Question: I m working on small image processing assignment where I need to track 4 red color object. I got how to track single one. I want to know what is the best approach to track more than one point.
There are 4 points which are positioned to form a rectangle so can I use shape detection or corner detection to detect and track the points Please see image below..

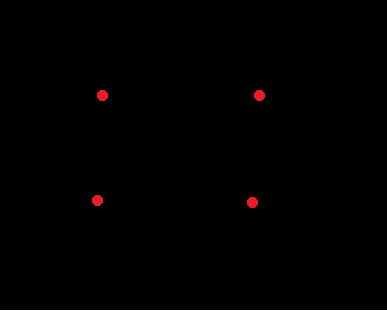
Answer: My naive implementation uses a technique described at <URL> to do the tracking of red blobs.
The following is a helper function used to retrieve the center of all the red objects that were detected:
'''
/* get_positions: a function to retrieve the center of the detected blobs.
* largely based on OpenCV's "Creating Bounding boxes and circles for contours" tutorial.
*/
std::vector<cv::Point2f> get_positions(cv::Mat& image)
{
if (image.channels() > 1)
{
std::cout << "get_positions: !!! Input image must have a single channel" << std::endl;
return std::vector<cv::Point2f>();
}
std::vector<std::vector<cv::Point> > contours;
cv::findContours(image, contours, cv::RETR_LIST, cv::CHAIN_APPROX_SIMPLE);
// Approximate contours to polygons and then get the center of the objects
std::vector<std::vector<cv::Point> > contours_poly(contours.size());
std::vector<cv::Point2f> center(contours.size());
std::vector<float> radius(contours.size());
for (unsigned int i = 0; i < contours.size(); i++ )
{
cv::approxPolyDP(cv::Mat(contours[i]), contours_poly[i], 5, true );
cv::minEnclosingCircle((cv::Mat)contours_poly[i], center[i], radius[i]);
}
return center;
}
'''
I wrote the code to test my approach in real-time by capturing frames from a webcam. The overall procedure is quite similar to what @Dennis described (sorry, I was already coding when you submitted your answer).
OK, so this is where the fun actually begins.
'''
int main()
{
// Open the capture device. My webcam ID is 0:
cv::VideoCapture cap(0);
if (!cap.isOpened())
{
std::cout << "!!! Failed to open webcam" << std::endl;
return -1;
}
// Let's create a few window titles for debugging purposes
std::string wnd1 = "Input", wnd2 = "Red Objs", wnd3 = "Output";
// These are the HSV values used later to isolate RED-ish colors
int low_h = 160, low_s = 140, low_v = 50;
int high_h = 179, high_s = 255, high_v = 255;
cv::Mat frame, hsv_frame, red_objs;
while (true)
{
// Retrieve a new frame from the camera
if (!cap.read(frame))
break;
cv::Mat orig_frame = frame.clone();
cv::imshow(wnd1, orig_frame);
'''
'orig_frame':

'''
// Convert BGR frame to HSV to be easier to separate the colors
cv::cvtColor(frame, hsv_frame, CV_BGR2HSV);
// Isolate red colored objects and save them in a binary image
cv::inRange(hsv_frame,
cv::Scalar(low_h, low_s, low_v),
cv::Scalar(high_h, high_s, high_v),
red_objs);
// Remove really small objects (mostly noises)
cv::erode(red_objs, red_objs, cv::getStructuringElement(cv::MORPH_RECT, cv::Size(3, 3)));
cv::dilate(red_objs, red_objs, cv::getStructuringElement(cv::MORPH_RECT, cv::Size(7, 7)));
cv::Mat objs = red_objs.clone();
cv::imshow(wnd2, objs);
'''
'objs':

'''
// Retrieve a vector of points with the (x,y) location of the objects
std::vector<cv::Point2f> points = get_positions(objs);
// Draw a small green circle at those locations for educational purposes
for (unsigned int i = 0; i < points.size(); i++)
cv::circle(frame, points[i], 3, cv::Scalar(0, 255, 0), -1, 8, 0);
cv::imshow(wnd3, frame);
'''

'''
char key = cv::waitKey(33);
if (key == 27) { /* ESC was pressed */
//cv::imwrite("out1.png", orig_frame);
//cv::imwrite("out2.png", red_objs);
//cv::imwrite("out3.png", frame);
break;
}
}
cap.release();
return 0;
}
'''